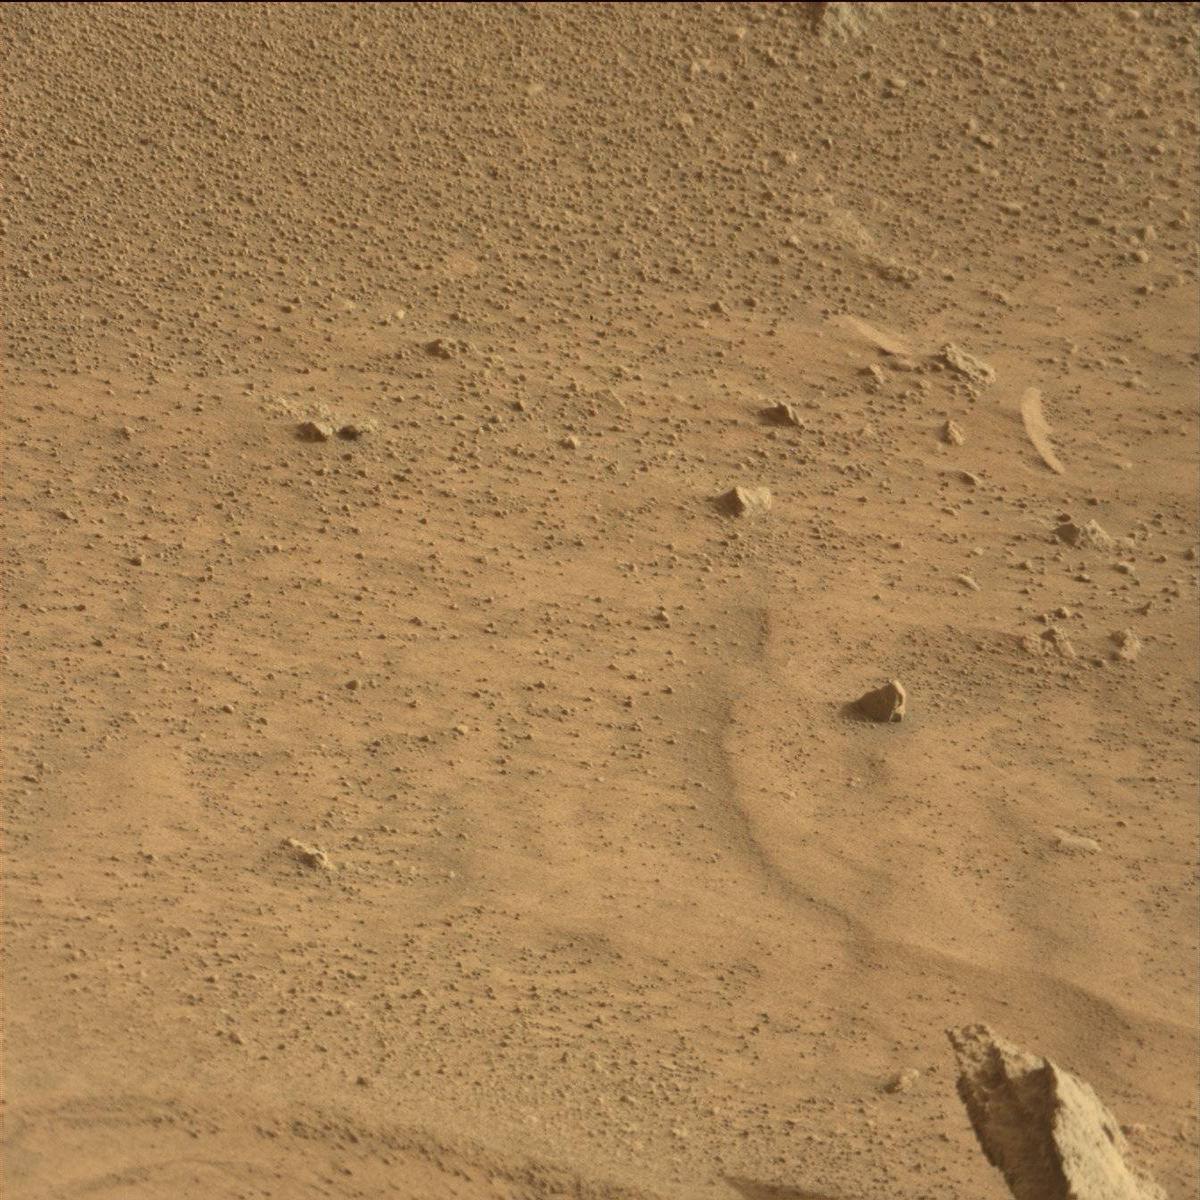
Terrain classes present: Bedrock, Rock, Sand / Soil